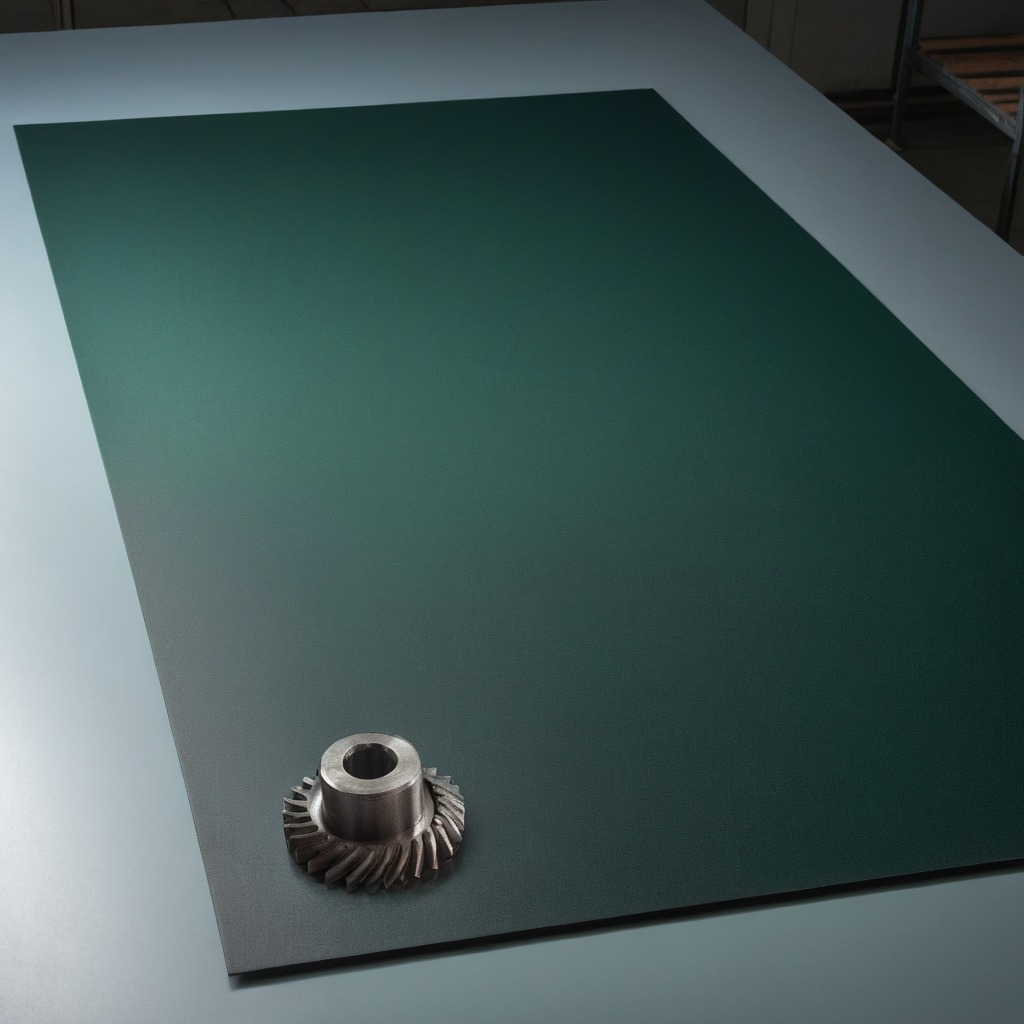
A steel gear with teeth is lying on the clean granite tabletop.